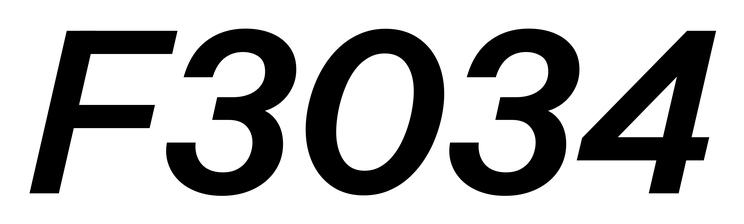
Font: InstrumentSans-Italic_SemiBold_Italic